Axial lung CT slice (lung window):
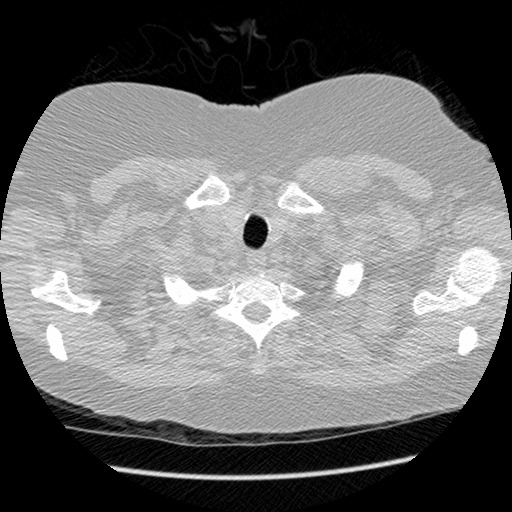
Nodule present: no